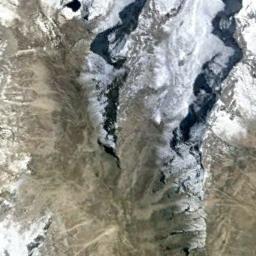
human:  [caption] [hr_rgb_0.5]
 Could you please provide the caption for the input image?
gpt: The snowberg is partly covered with glaciers and some knife-edge ridges remain at the top of the snowberg .

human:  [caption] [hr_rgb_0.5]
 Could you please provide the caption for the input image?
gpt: A lot of snow is on the snowberg .

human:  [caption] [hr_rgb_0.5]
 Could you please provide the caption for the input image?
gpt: Only the peaks of the snow-capped mountains are covered with snow .

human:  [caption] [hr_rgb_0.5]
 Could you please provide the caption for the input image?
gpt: The snow berg is consist of bare land and white snow .

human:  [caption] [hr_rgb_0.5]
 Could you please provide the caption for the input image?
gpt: There are some snow and bare land on the snowberg .